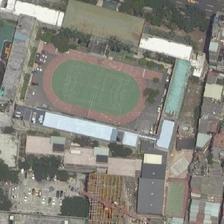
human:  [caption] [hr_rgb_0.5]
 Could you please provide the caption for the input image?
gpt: many buildings and some green trees are around a playground .

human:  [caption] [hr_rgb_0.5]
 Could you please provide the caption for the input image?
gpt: a playground is surrounded by some green trees and many buildings .

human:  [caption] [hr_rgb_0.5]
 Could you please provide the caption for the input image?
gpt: the football field surrounded by buildings has a parking lot, a construction site and a busy street .

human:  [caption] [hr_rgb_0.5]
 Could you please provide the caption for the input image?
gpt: a green court and a raod on the south of it .

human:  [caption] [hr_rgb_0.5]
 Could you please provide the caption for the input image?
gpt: a large playground is surrounded by long buildings next to a parking lot .